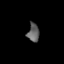
Tissue: lung
Cell type: Epithelial cells
Senescence score: 0.1725
Nuclear area (px): 209
Mean DAPI intensity: 95.923